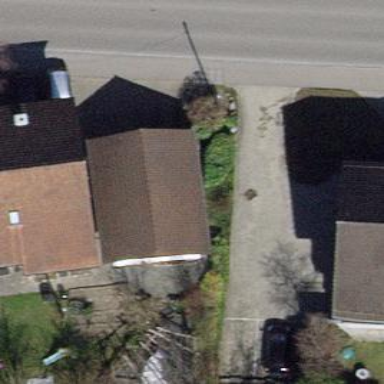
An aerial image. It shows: Garage with tiled roof.